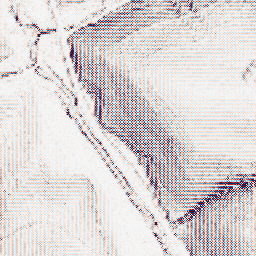
Category: wavelet
Decomposition family: wavelet_biorthogonal
Decomposition parameters: wavelet: bior1.3
level: 1
Upsampling method: quintic
Upsampling parameters: scale: 4
Upsampling scale: 4